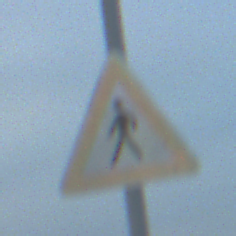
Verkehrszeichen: FussgaengerRechts
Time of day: SunriseSunset
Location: Outdoor (Beach)
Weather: PartlyCloudy
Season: NotSpecified
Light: Natural